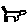
Label: cat